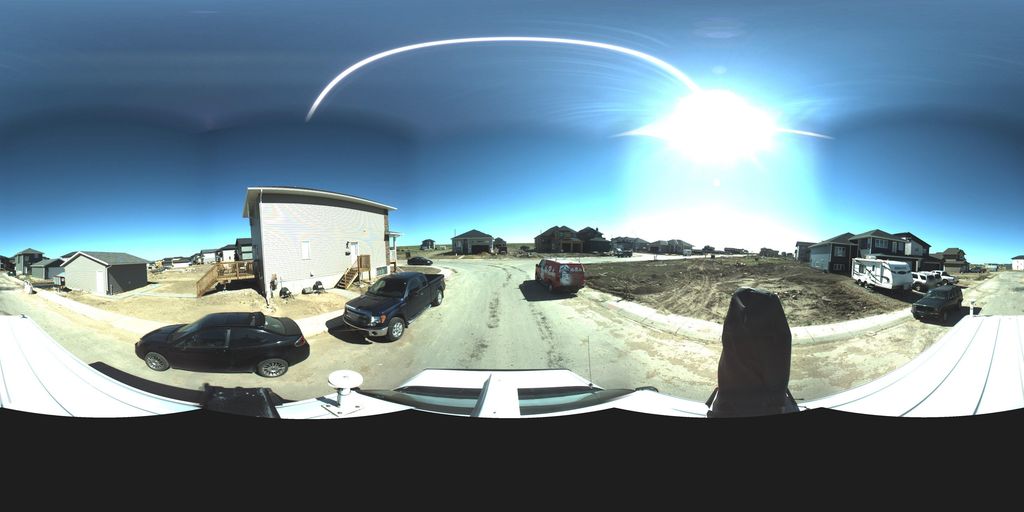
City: saskatoon